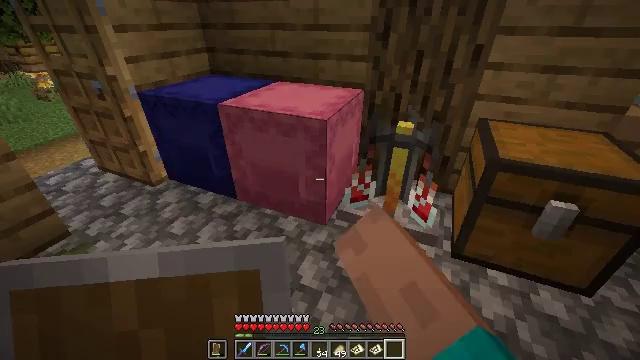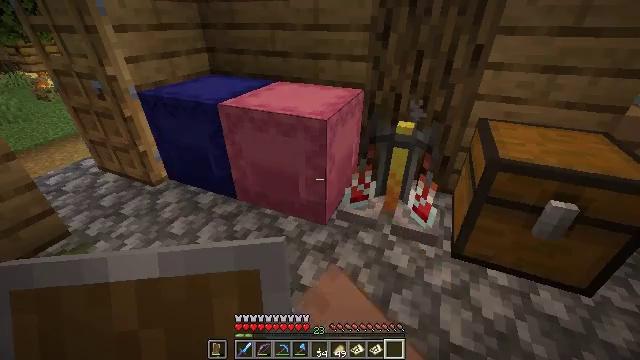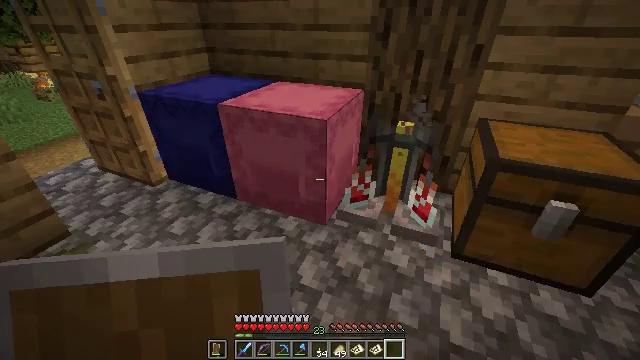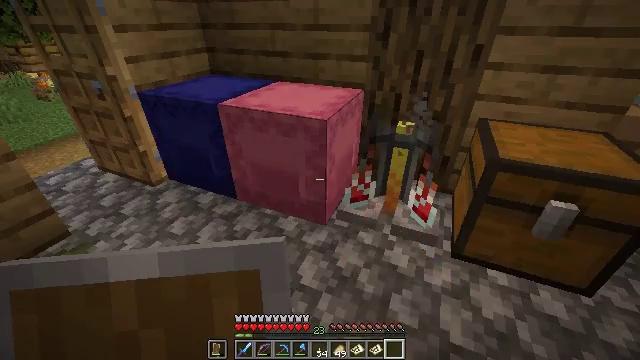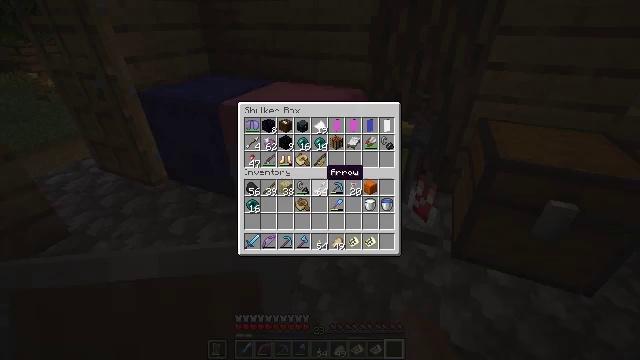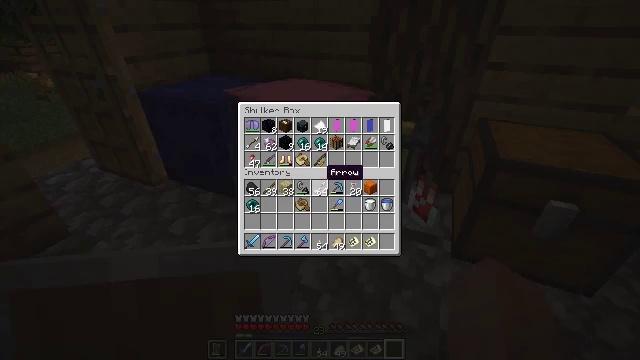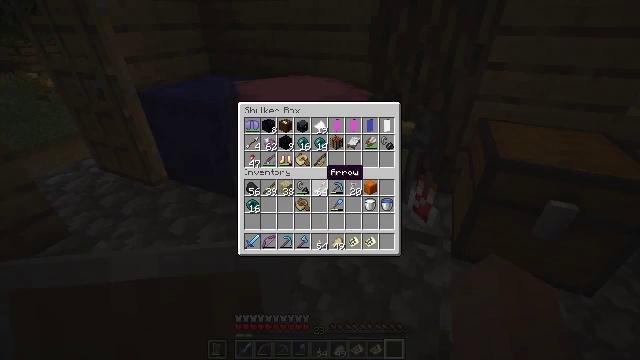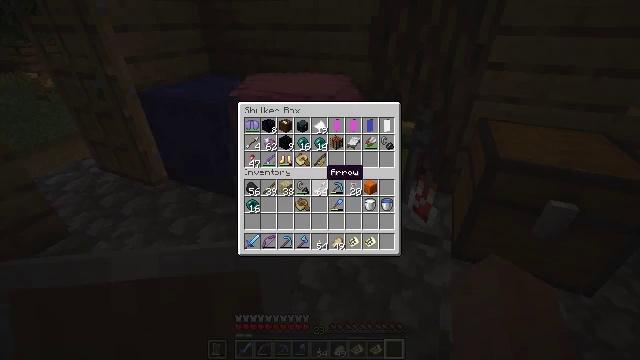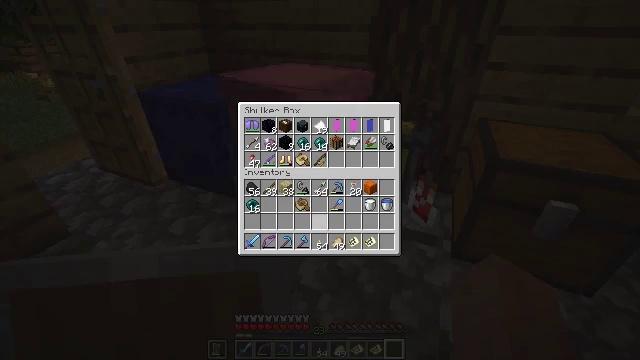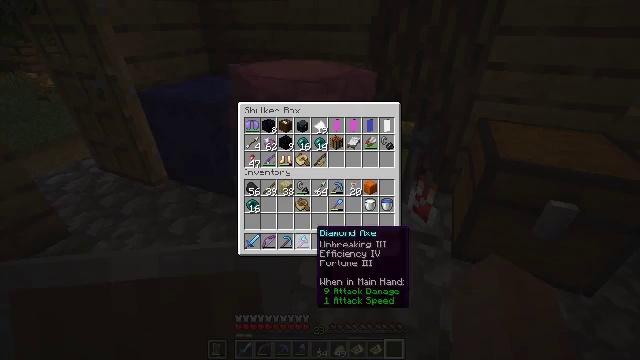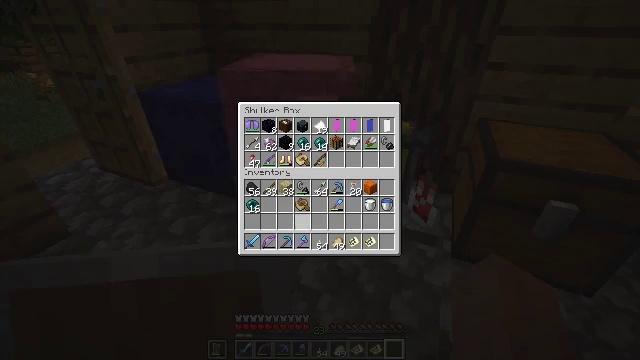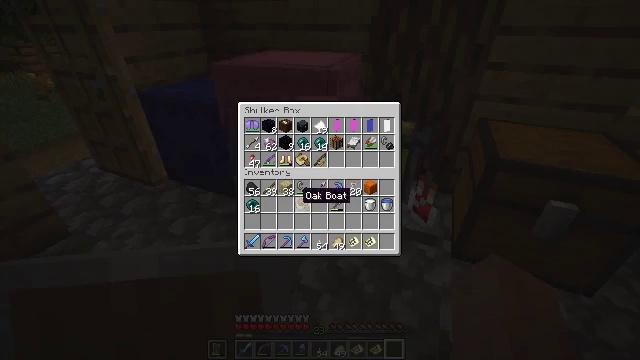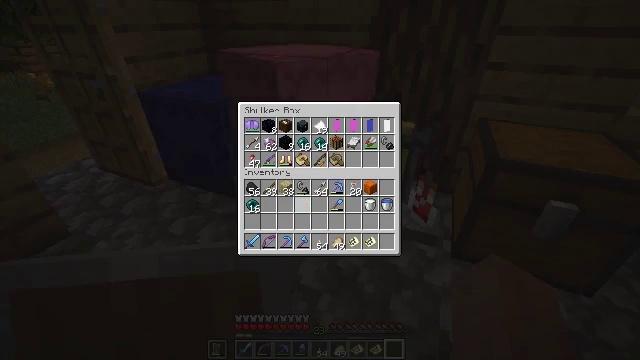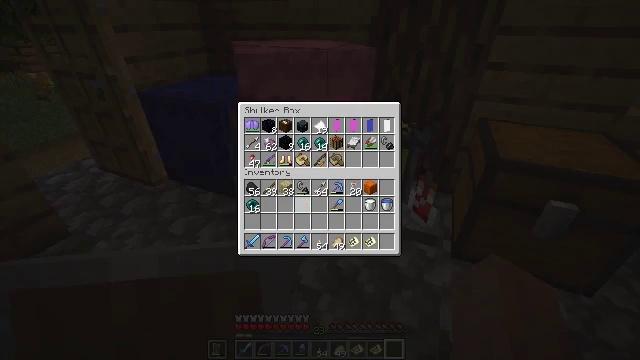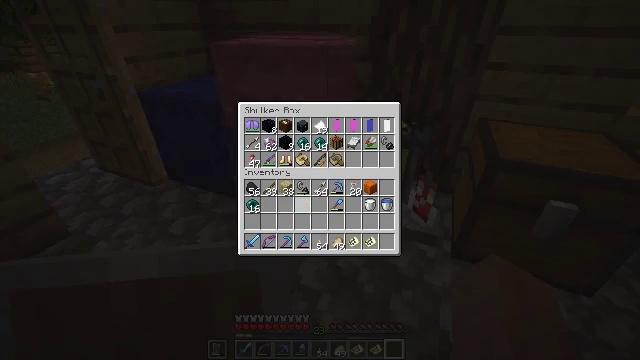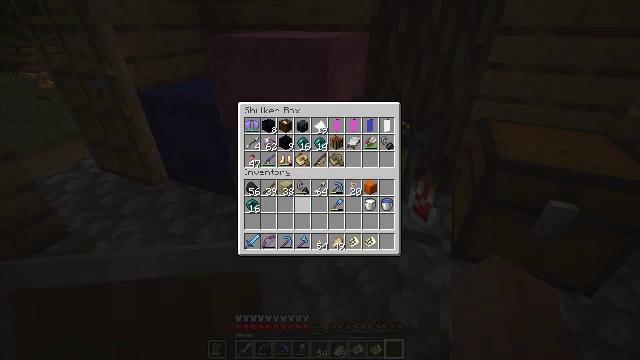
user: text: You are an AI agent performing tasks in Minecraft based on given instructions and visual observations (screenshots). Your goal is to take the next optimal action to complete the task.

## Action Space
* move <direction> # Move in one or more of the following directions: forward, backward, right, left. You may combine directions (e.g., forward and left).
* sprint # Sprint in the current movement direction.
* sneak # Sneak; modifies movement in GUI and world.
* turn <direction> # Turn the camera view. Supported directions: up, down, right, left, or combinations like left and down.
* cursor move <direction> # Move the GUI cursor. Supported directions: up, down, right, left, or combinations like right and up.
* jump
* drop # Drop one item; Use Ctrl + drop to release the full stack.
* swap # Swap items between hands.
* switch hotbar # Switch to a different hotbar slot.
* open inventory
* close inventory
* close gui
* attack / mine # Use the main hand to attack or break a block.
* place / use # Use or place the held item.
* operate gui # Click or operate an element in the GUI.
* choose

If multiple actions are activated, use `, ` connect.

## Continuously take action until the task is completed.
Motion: motion action
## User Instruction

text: Gather the pink shulker box for storage.
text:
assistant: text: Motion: no_op
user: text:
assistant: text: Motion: no_op
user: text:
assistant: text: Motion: no_op
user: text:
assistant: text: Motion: open gui
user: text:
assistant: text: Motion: no_op
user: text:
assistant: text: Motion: no_op
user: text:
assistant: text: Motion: no_op
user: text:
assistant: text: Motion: sneak, cursor move down
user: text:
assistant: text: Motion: sneak, cursor move down
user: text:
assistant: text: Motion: sneak, cursor move left and up
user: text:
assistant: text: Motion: sneak, cursor move up
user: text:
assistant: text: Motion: sneak, operate gui
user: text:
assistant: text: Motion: sneak, operate gui
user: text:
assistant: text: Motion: sneak
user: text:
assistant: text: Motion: sneak
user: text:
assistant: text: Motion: no_op
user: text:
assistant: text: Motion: close gui
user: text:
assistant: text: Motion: no_op
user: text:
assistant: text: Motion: no_op
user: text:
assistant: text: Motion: switch to hotbar 3
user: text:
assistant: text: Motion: switch to hotbar 3
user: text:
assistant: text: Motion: no_op
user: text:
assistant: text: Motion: attack / mine
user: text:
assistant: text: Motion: attack / mine
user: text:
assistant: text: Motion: attack / mine
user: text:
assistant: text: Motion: attack / mine
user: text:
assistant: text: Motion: attack / mine
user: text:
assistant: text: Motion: attack / mine
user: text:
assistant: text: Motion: attack / mine
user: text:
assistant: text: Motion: attack / mine